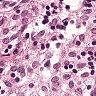
Metastatic tissue present: no